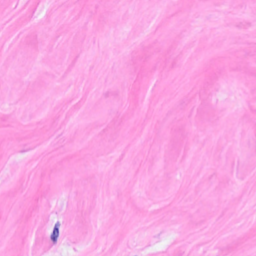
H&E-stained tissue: Breast